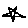
Label: star